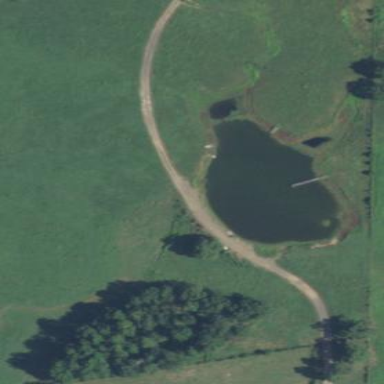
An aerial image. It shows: Serene pond surrounded by nature.